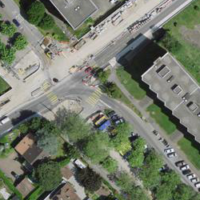
EUNIS habitat code: 55
Species observed at this site:
Cacyreus marshalli
Marpissa muscosa
Podarcis muralis
Lucilia sericata